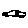
Label: car